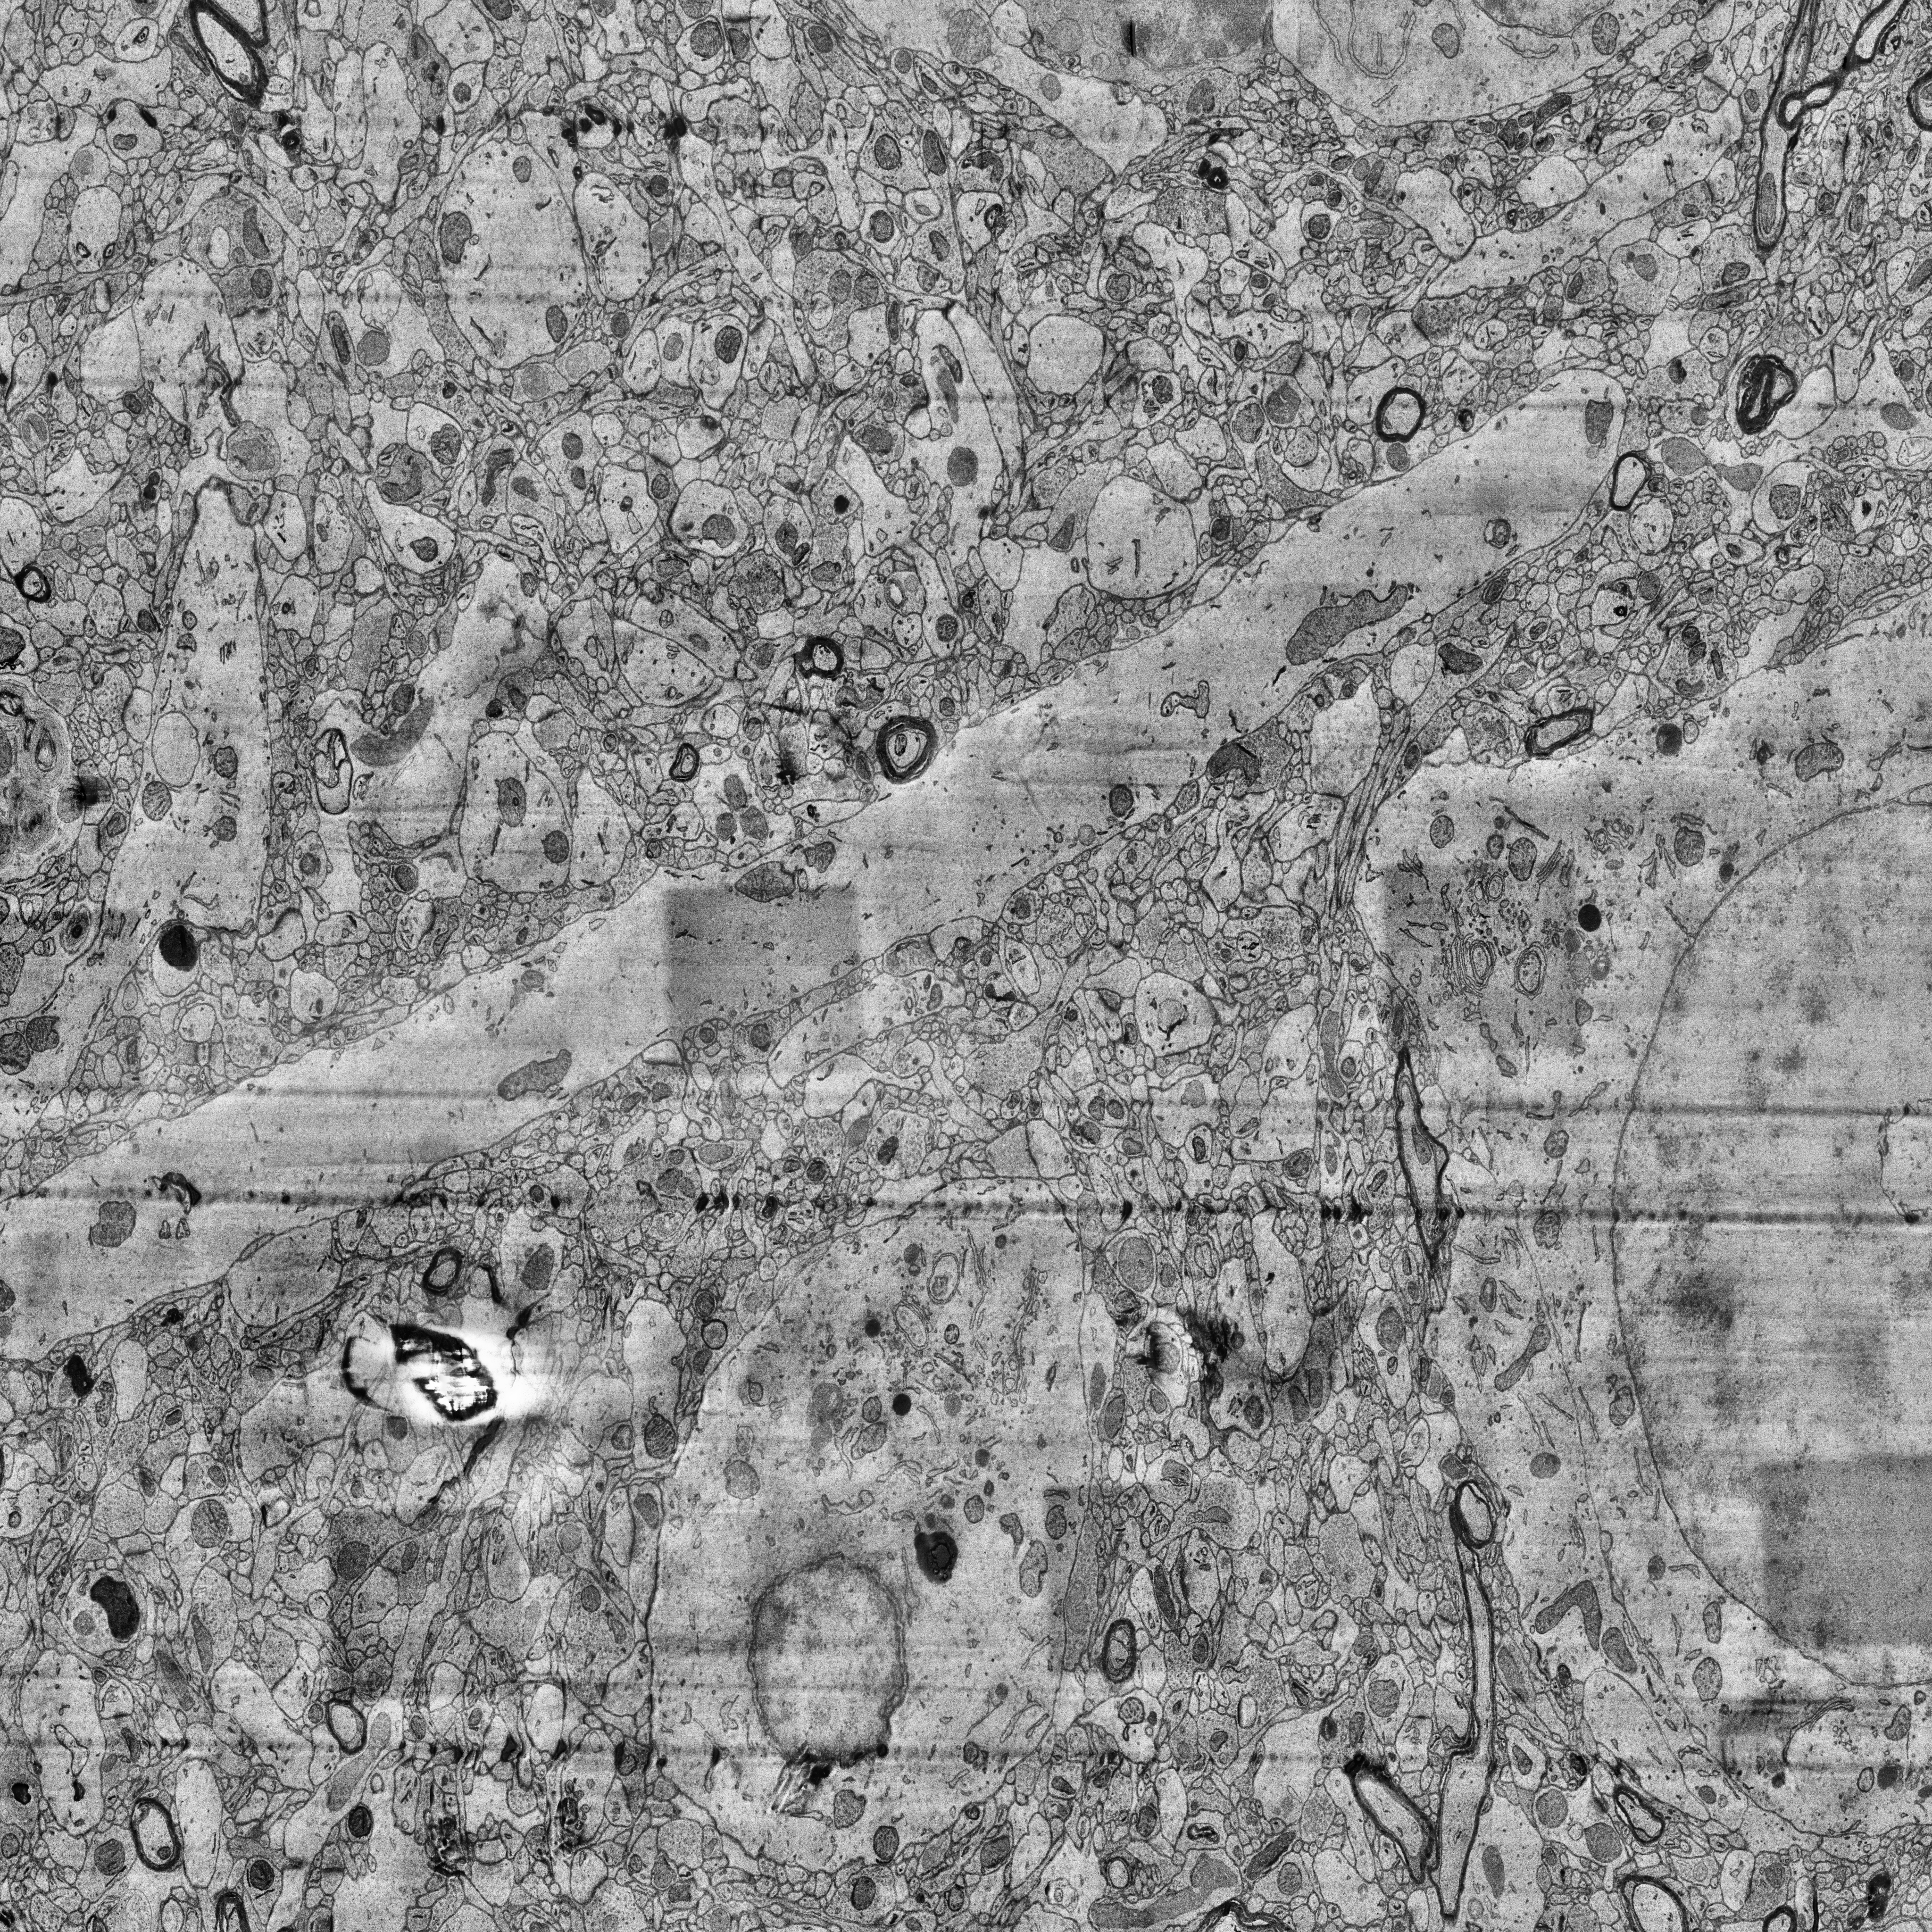
Electron microscopy slice of human cortex tissue
Slice depth (z): 331
Mitochondria instances in slice: 431